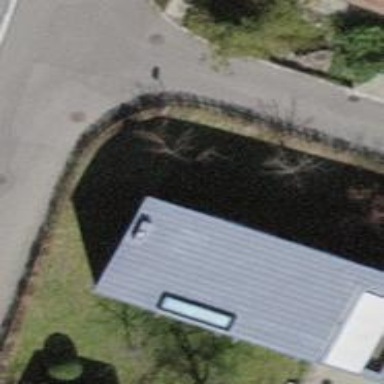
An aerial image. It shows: Building with flat roof.